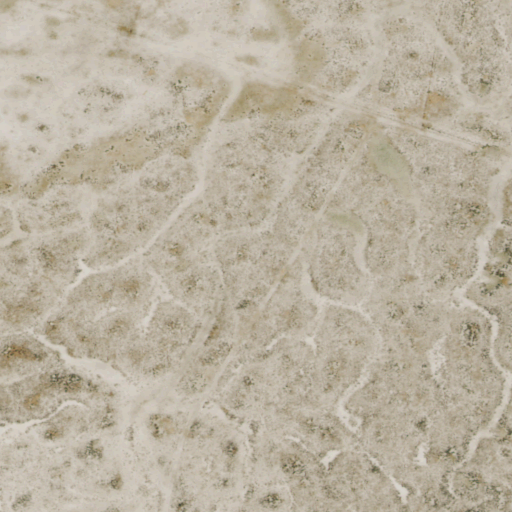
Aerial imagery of plain(s) in Nevada named Twelvemile Flat containing woody wetlands, herbaceous wetlands, and barren land